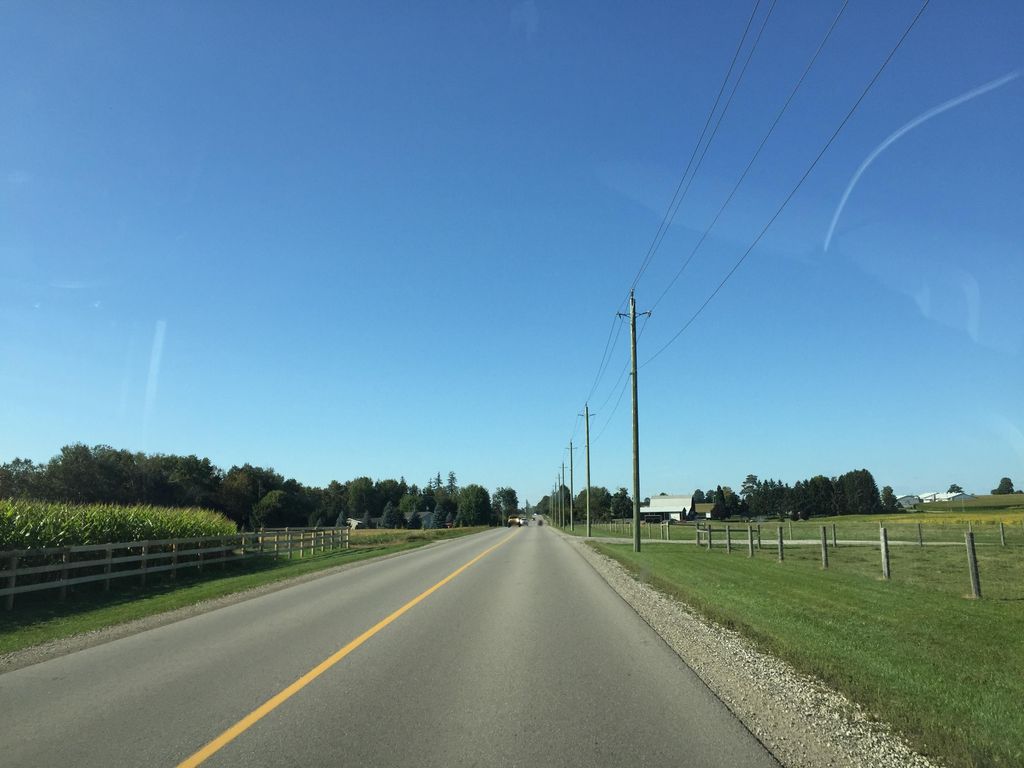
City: kitchener-waterloo